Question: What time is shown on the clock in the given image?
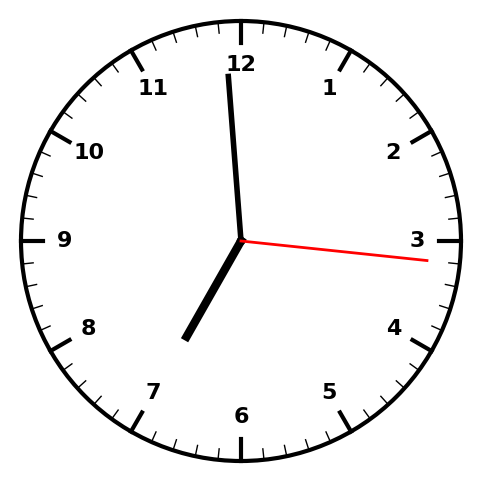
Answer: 06:59:16